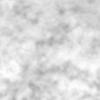
Label: no_change